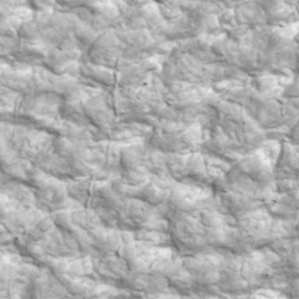
Label: non_frost